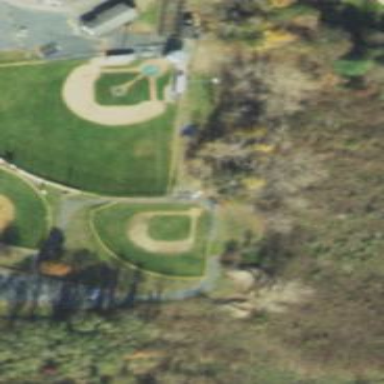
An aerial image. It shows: Baseball pitch for leisure land activities.